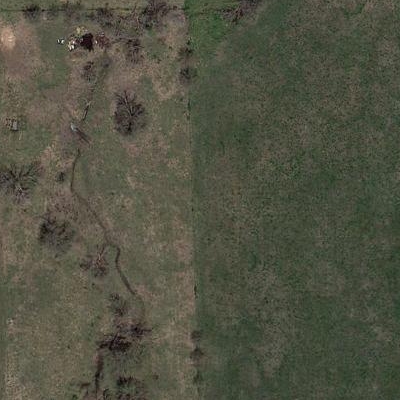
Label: aGrass